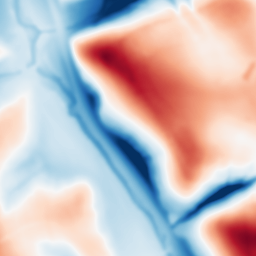
Category: multiscale
Decomposition family: dog_multiscale
Decomposition parameters: sigma_ratio: 1.6
n_scales: 6
base_sigma: 2
Upsampling method: bspline
Upsampling parameters: scale: 4
Upsampling scale: 4